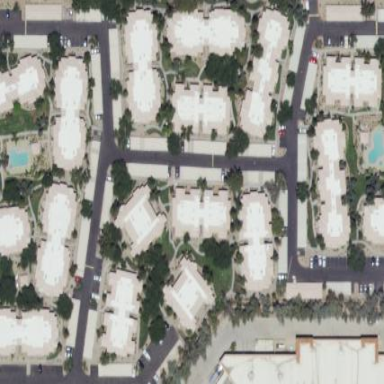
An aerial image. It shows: Residential area with apartments.